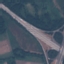
Label: Highway